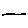
Label: line